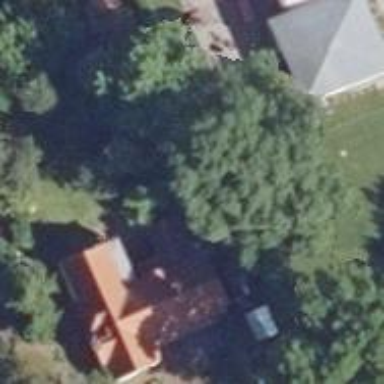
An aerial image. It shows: Detached building with gabled roof.